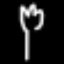
Label: fork